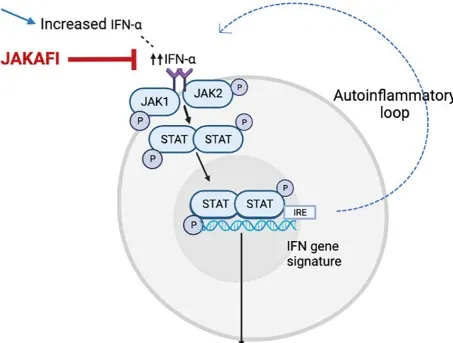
Model for the disease mechanism in SPENCDI, adapted from. ACP5 encodes for tartrate-resistant acid phosphatase (TRAP). Lack of TRAP phosphatase activity results in hyperphosphorylation of OPN. Increased OPN phosphorylation has been linked to increased osteoclast activity, which is believed to contribute to the observed bone and cartilage defects in this disease. In antigen presenting cells of the immune system, increased OPN phosphorylation has been associated with increased interferon (IFN)-alpha release. This figure was created using.
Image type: pathology (fish)